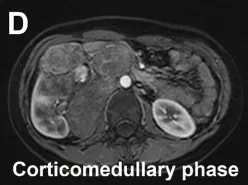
Magnetic resonance urography (MRU) of Xp11.2 RCC. (D-F) The degree of enhancement in the three phases of enhancement scan was lower than that in the renal parenchyma, and hemorrhage and necrosis were observed within the internal part of the lesion. Additionally, pseudocoated membrane was observed around the lesion.
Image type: radiology (mri)